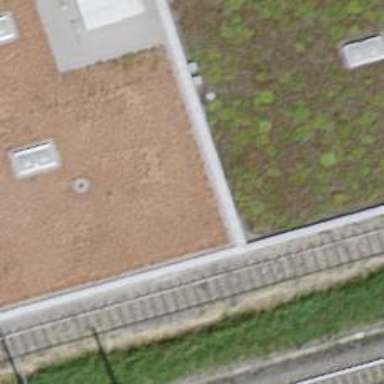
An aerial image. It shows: Single-track spur railway line.